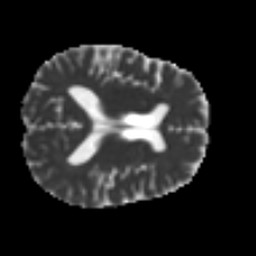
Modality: MD
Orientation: axial
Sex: male
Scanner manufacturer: ge
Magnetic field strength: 3 T
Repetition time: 7 s
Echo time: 0.08 s